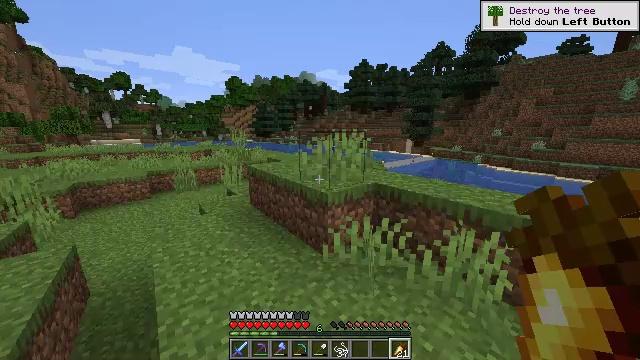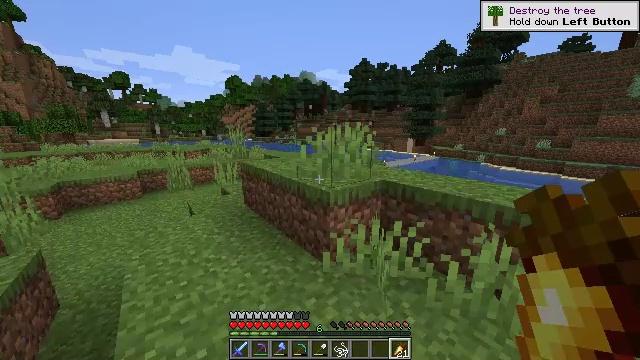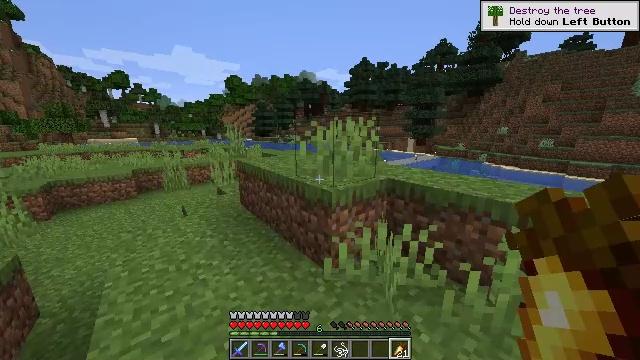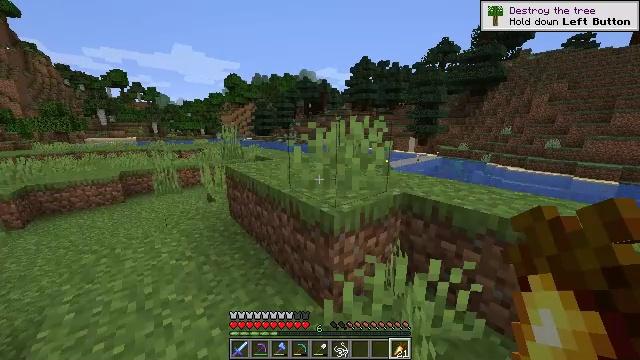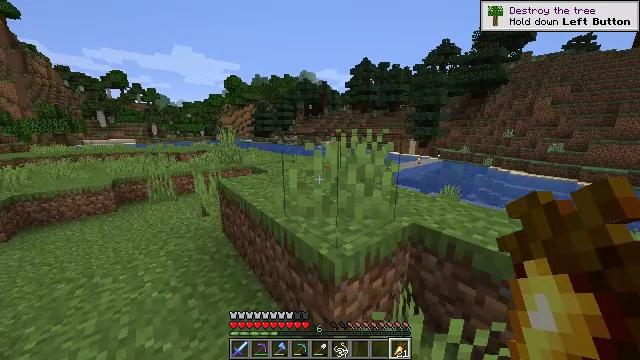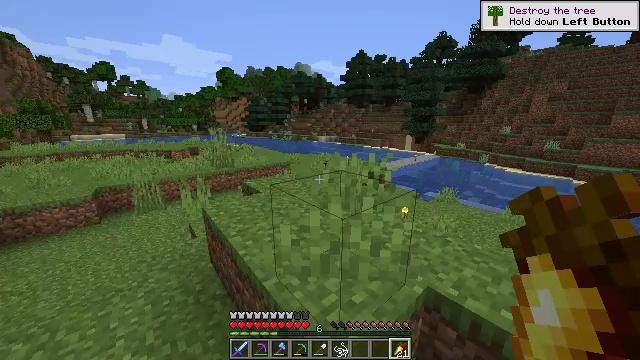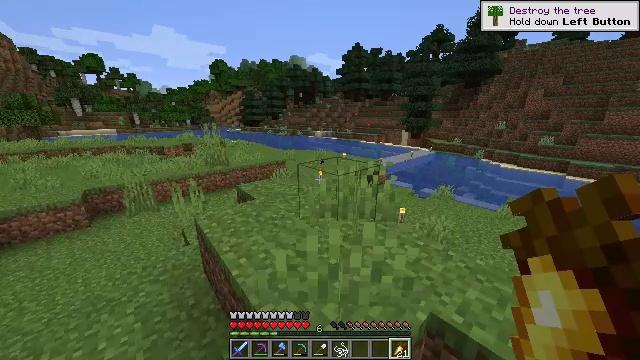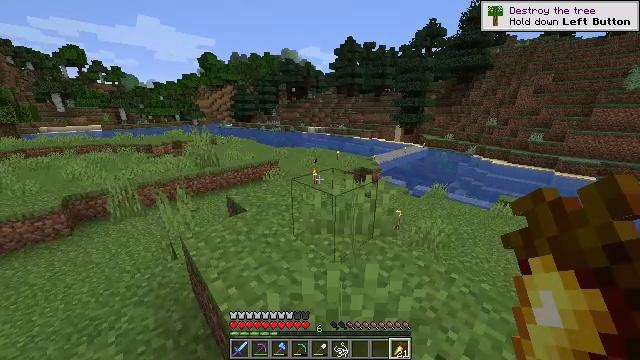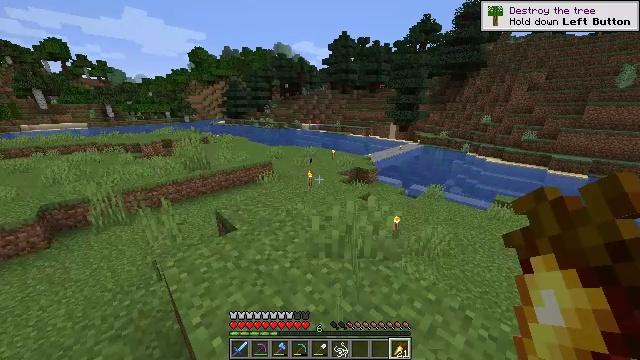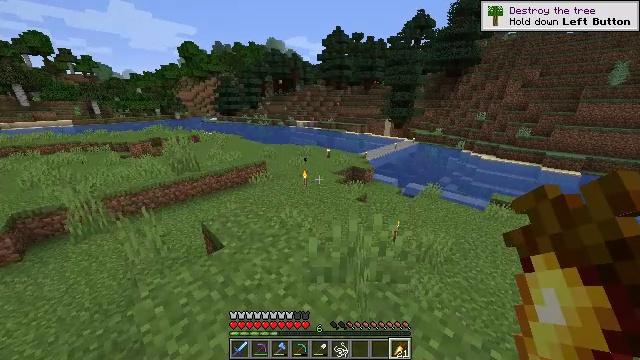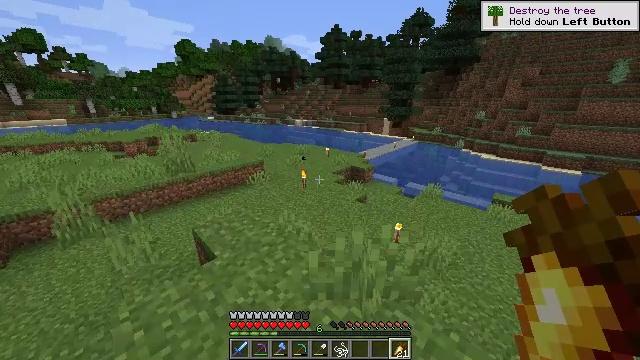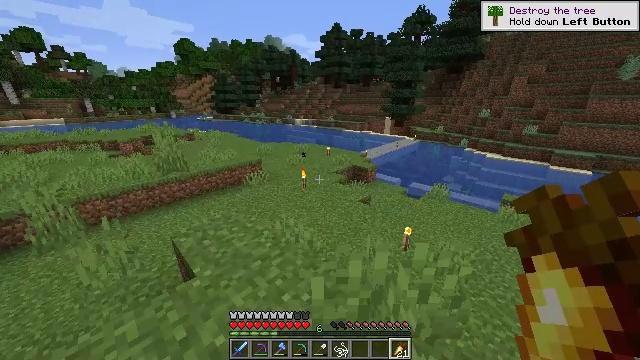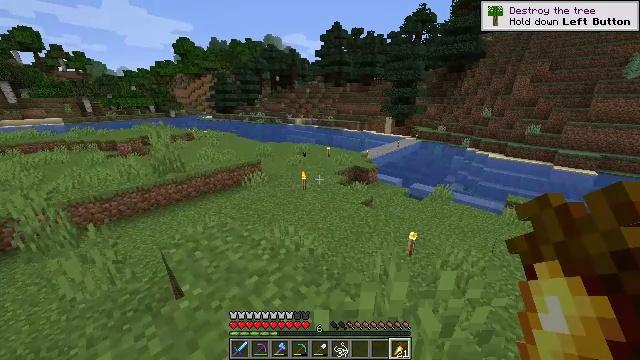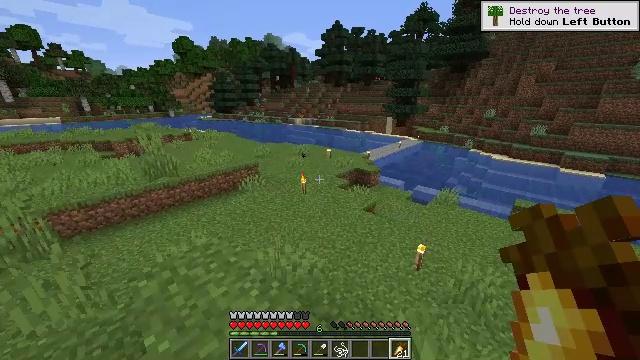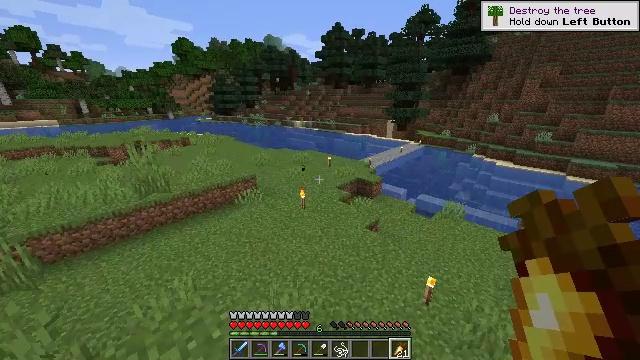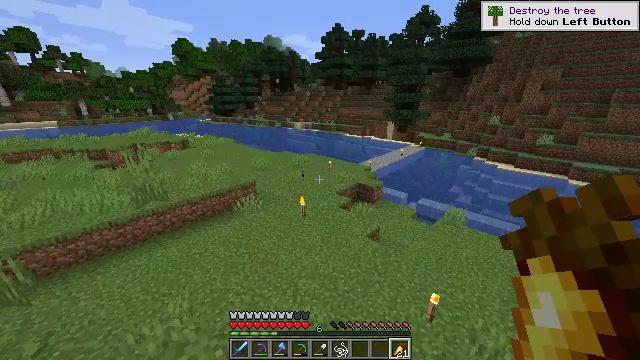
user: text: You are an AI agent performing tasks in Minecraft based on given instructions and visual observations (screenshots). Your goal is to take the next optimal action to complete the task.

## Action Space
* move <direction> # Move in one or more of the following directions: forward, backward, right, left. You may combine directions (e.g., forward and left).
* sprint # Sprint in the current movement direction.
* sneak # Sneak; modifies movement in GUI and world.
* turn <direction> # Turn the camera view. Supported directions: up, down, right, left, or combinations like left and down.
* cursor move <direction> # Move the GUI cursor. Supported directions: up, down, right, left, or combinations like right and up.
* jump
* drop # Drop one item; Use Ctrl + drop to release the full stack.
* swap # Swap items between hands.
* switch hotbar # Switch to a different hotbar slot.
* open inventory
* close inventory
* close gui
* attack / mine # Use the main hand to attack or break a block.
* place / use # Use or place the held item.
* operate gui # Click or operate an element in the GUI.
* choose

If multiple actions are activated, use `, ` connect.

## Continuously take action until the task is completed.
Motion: motion action
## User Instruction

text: Craft smooth stone in the furnace.
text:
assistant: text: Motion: move forward, jump
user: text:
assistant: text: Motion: move forward, sprint, jump
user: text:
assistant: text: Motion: move forward, sprint, jump
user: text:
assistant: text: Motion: move forward, sprint, jump
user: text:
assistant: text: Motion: move forward, sprint, turn right and down, jump
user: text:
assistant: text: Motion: move forward, sprint, turn right and down, jump
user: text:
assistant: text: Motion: move forward, turn right and down, jump
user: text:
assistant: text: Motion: move forward, turn right and down, jump
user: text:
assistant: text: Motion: move forward, turn right, jump
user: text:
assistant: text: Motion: move forward, jump
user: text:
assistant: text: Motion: move forward, jump
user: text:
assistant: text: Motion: move forward, jump
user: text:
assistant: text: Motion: move forward, jump
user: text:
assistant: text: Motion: move forward, sprint, jump
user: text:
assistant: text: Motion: move forward, sprint, jump
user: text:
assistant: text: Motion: move forward, sprint, jump
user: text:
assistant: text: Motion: move forward, sprint, jump
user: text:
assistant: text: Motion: move forward, sprint, jump
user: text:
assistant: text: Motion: move forward, jump
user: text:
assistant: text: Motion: move forward, jump
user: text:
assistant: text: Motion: move forward, jump
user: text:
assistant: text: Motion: move forward
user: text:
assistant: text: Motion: move forward
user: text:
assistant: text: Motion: move forward
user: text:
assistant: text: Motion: move forward
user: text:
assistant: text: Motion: move forward
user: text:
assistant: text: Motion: move forward
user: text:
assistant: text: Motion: move forward, turn right
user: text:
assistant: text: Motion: move forward, sprint, turn right and up
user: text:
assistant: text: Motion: move forward, sprint, turn right and up